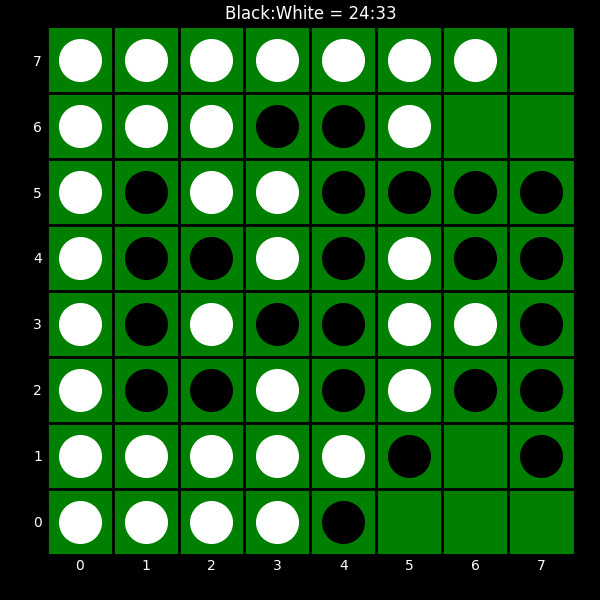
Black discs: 24
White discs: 33